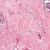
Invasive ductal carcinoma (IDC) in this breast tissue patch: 0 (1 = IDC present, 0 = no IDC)